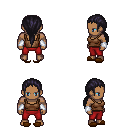
a pixel art fantasy rpg character, male body template, human, dark skin, brown pirate shirt, red pants, raven ponytail hairstyle, white cloth bracers, brown slippers, four views (front, back, left, right), 2x2 character sprite sheet, small pixel art, hard edges, no anti-aliasing